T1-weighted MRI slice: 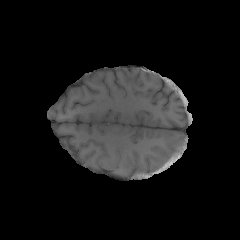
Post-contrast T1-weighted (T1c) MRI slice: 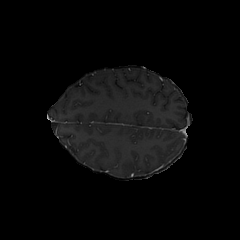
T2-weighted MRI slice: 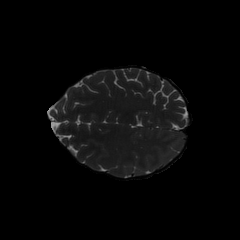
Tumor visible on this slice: no